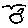
Label: bird